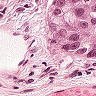
Metastatic tissue present: yes